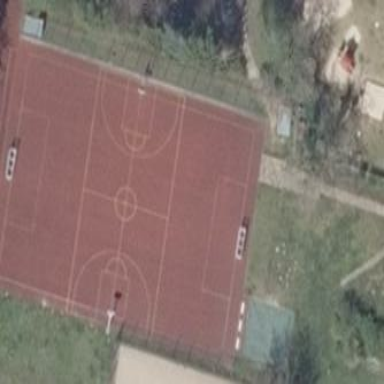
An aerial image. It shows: Multi-sport pitch for soccer and basketball activities.